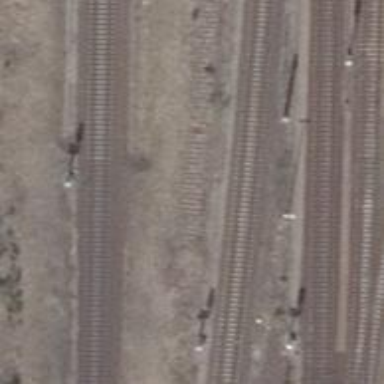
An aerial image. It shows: Abandoned railway siding.